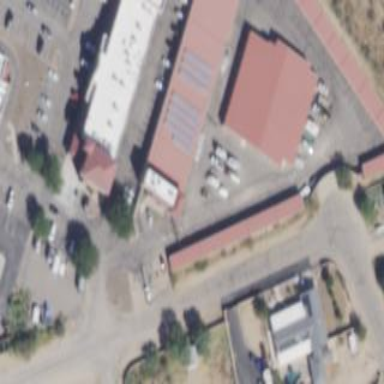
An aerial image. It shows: Building housing storage rental shop.